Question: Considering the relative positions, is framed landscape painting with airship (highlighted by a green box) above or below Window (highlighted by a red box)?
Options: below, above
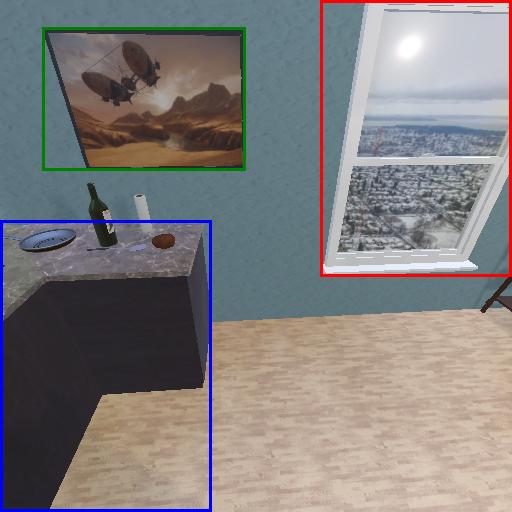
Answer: below